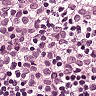
Metastatic tissue present: yes